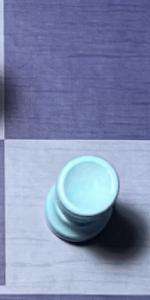
Label: Rook_White